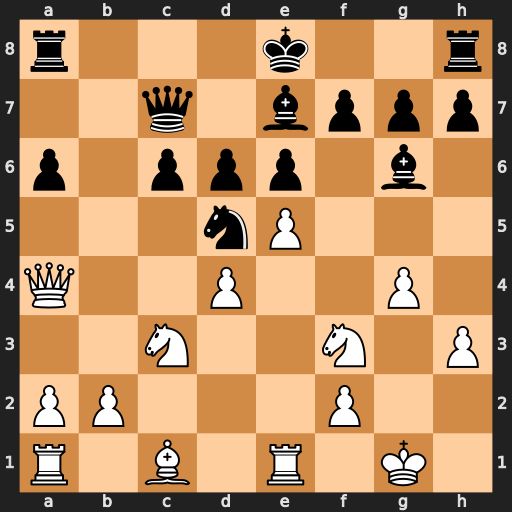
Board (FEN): r3k2r/2q1bppp/p1ppp1b1/3nP3/Q2P2P1/2N2N1P/PP3P2/R1B1R1K1
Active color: w
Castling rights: kq
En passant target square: -
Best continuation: Nxd5 exd5 exd6